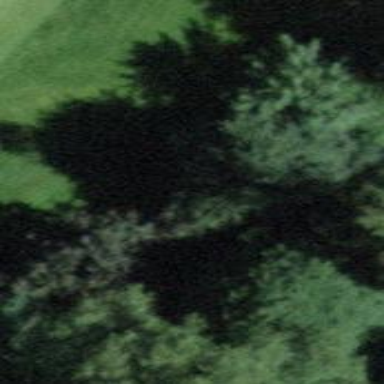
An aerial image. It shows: Forest area.